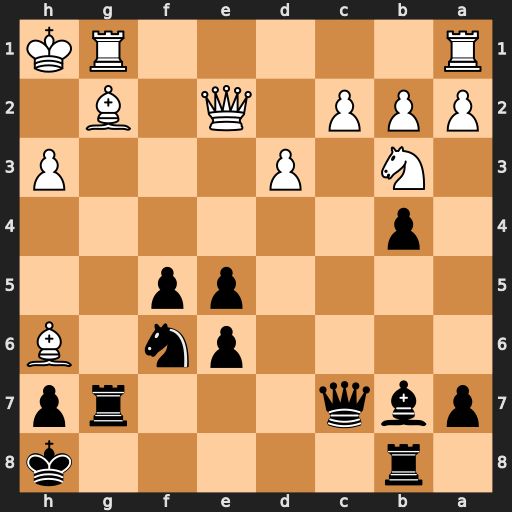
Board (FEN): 1r5k/pbq3rp/4pn1B/4pp2/1p6/1N1P3P/PPP1Q1B1/R5RK
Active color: b
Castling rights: -
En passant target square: -
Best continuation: Rg3 Bxb7 Rxh3+ Kg2 Rxh6